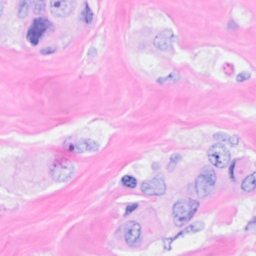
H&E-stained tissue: Breast